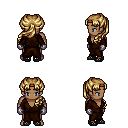
a pixel art fantasy rpg character, male body template, human, dark skin, brown robe, metal pants, blonde princess hairstyle, metal gloves, ghillies, four views (front, back, left, right), 2x2 character sprite sheet, small pixel art, hard edges, no anti-aliasing